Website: bh-photo
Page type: account-selection
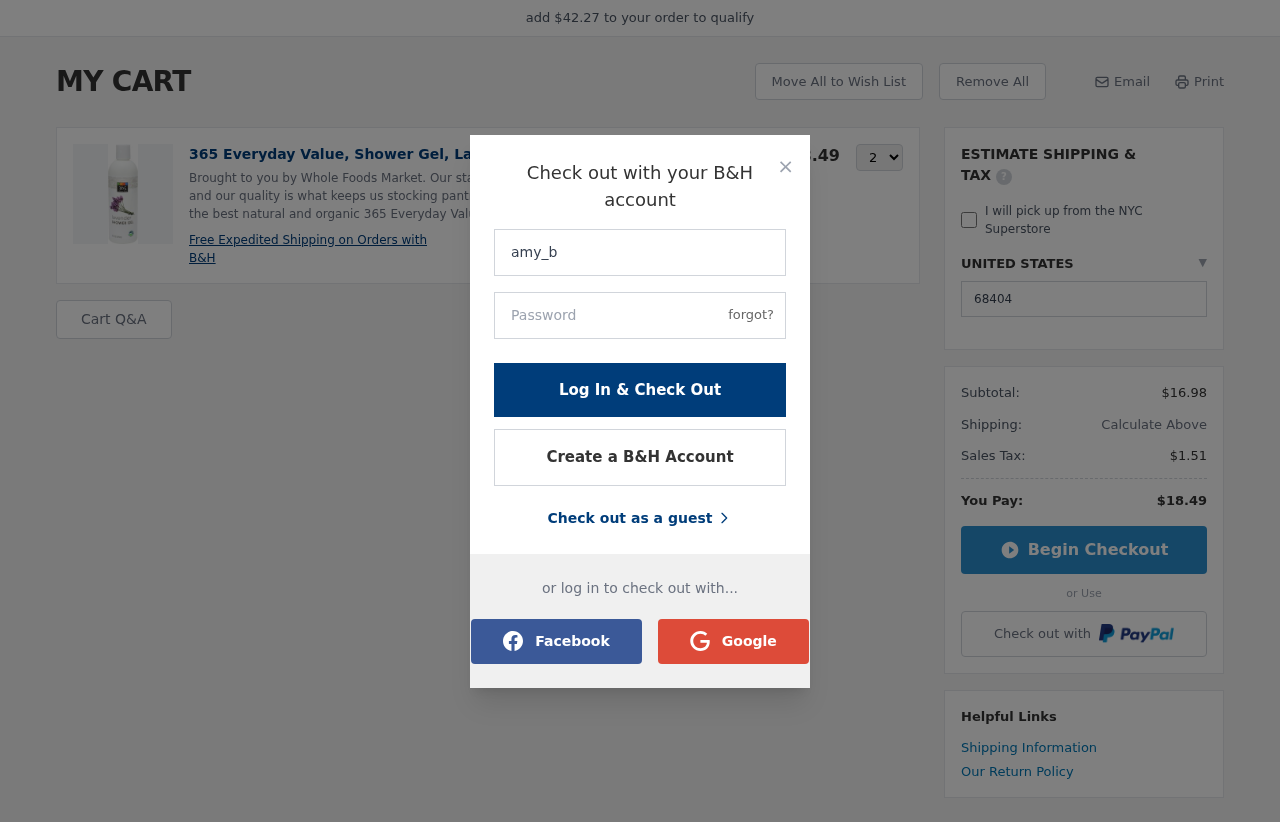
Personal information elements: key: PII_COUNTRY
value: UNITED STATES
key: PII_LOGIN_USERNAME
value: amy_bird
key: PII_POSTCODE
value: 68404
Product elements: key: PRODUCT1_DESC
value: Brought to you by Whole Foods Market.  Our standards are what set us apart, and our quality is what keeps us stocking pantries, fridges and freezers with the best natural and organic 365 Everyday Valu
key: PRODUCT1_NAME
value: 365 Everyday Value, Shower Gel, Lavender, 16 fl oz
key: PRODUCT1_PRICE
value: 8.49
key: PRODUCT1_QUANTITY
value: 2
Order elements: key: ORDER_SUBTOTAL
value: $16.98
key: ORDER_TAX
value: $1.51
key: ORDER_TOTAL
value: $18.49
Other elements: key: AMOUNT_TO_QUALIFY
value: $42.27